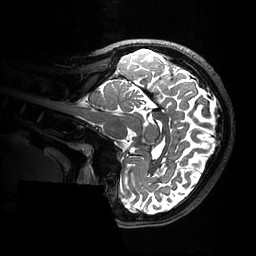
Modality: T1w
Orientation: sagittal
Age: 21
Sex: male
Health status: healthy
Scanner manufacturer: ge
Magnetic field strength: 3 T
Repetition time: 0.007348 s
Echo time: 0.003036 s